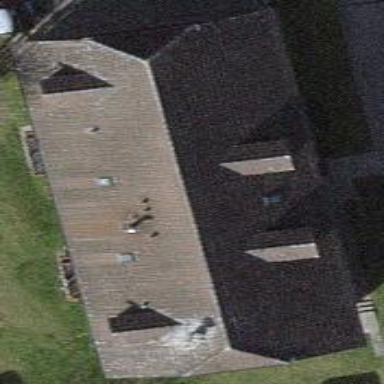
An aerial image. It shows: Simple and straightforward house.